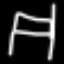
Label: bed